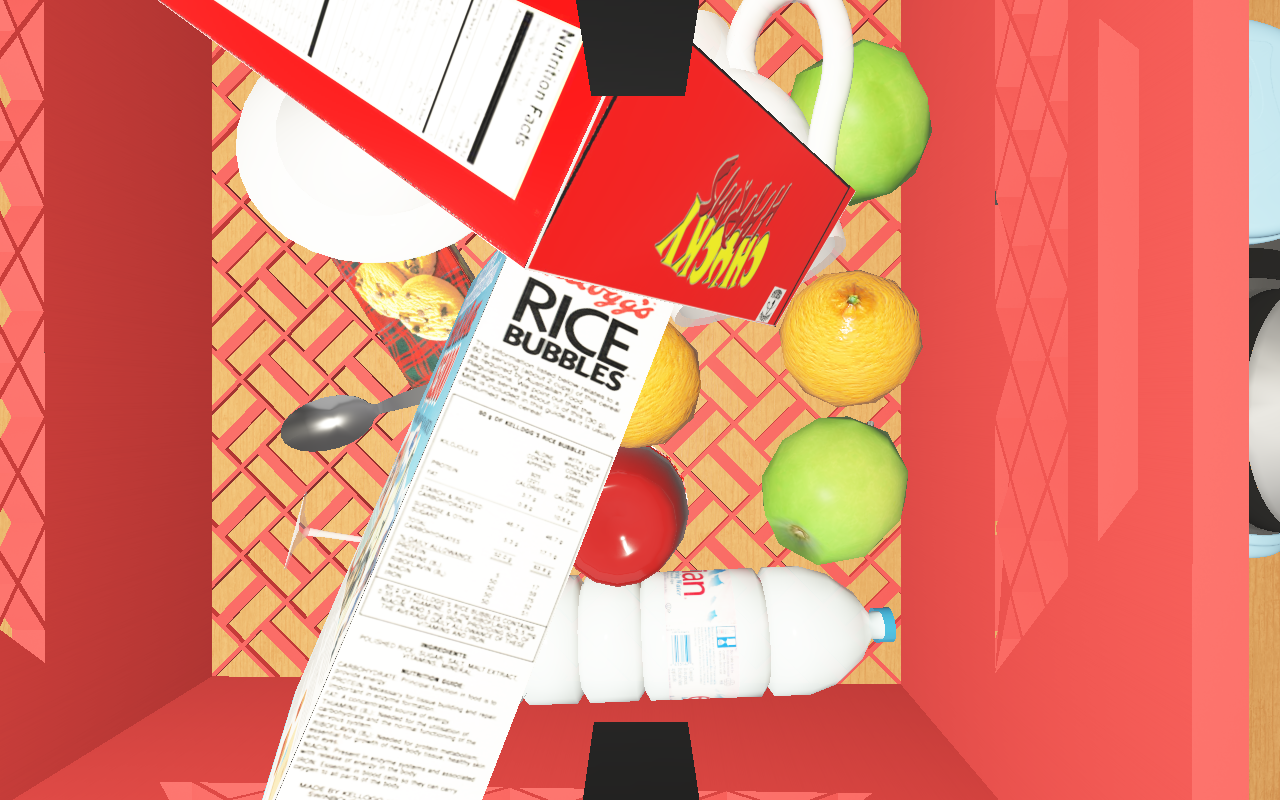
Objects in the scene:
carafe
water bottle
apple
apple
glass
wineglass
cereal box
biscuit box